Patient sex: M
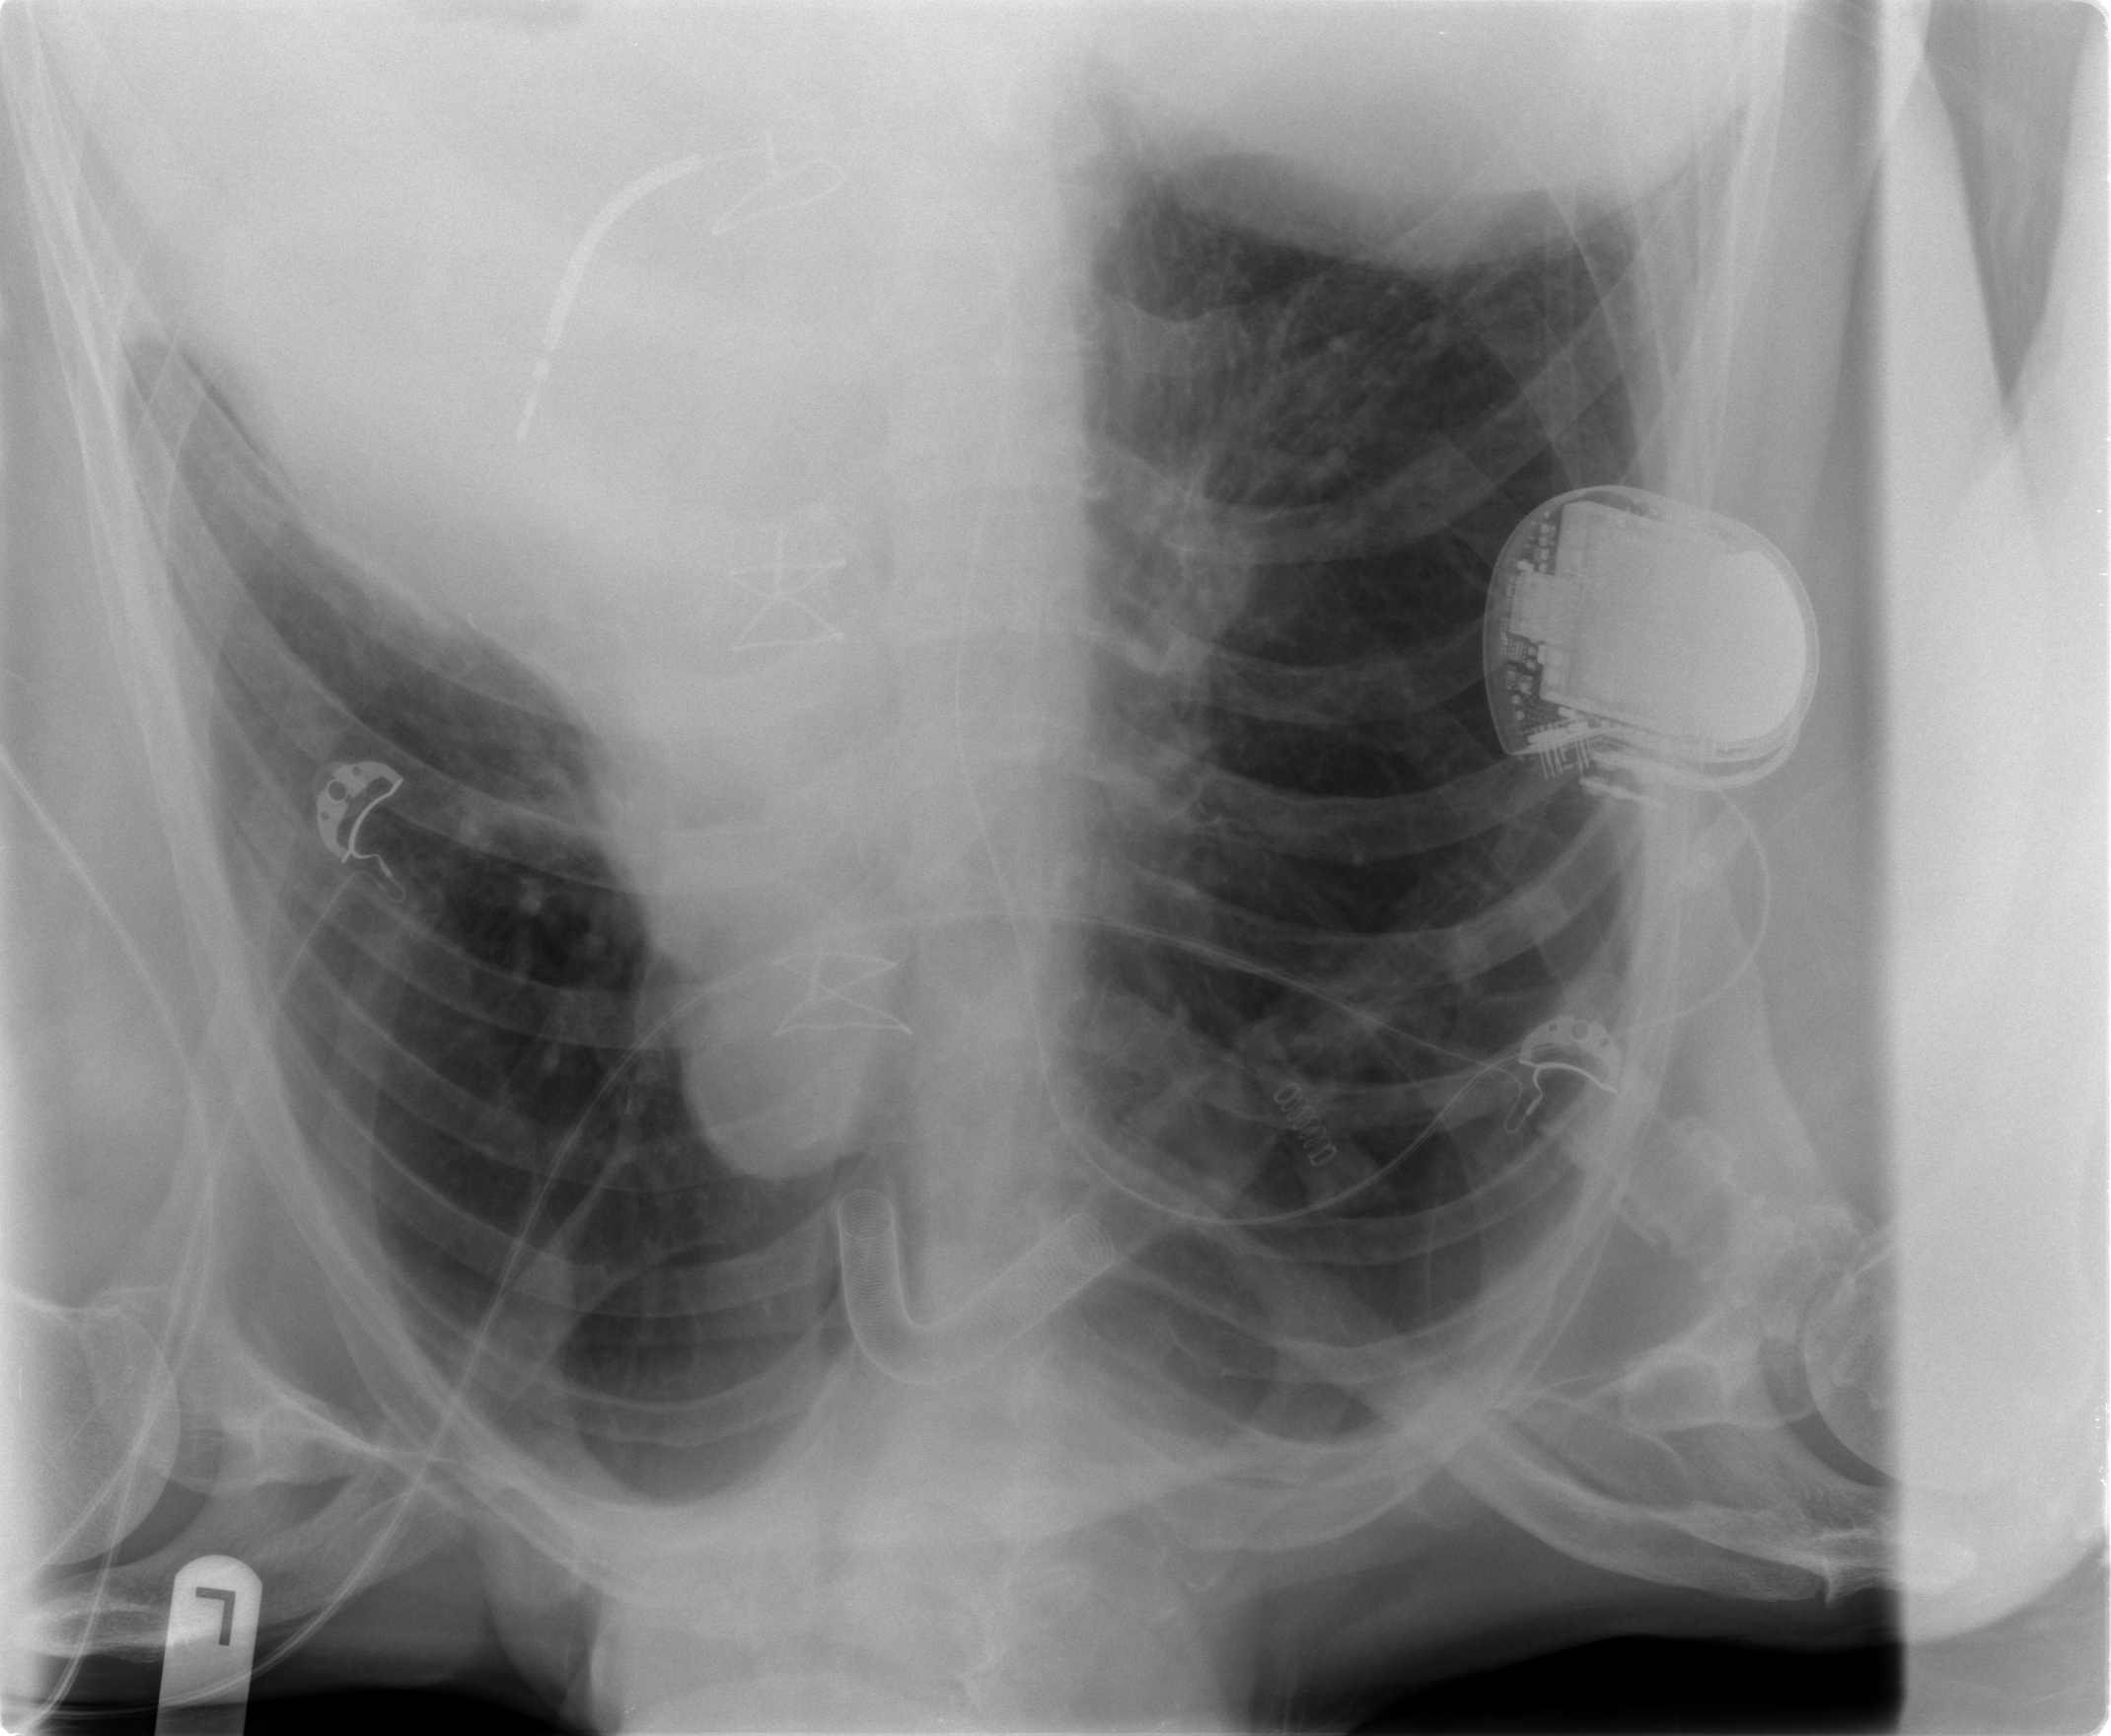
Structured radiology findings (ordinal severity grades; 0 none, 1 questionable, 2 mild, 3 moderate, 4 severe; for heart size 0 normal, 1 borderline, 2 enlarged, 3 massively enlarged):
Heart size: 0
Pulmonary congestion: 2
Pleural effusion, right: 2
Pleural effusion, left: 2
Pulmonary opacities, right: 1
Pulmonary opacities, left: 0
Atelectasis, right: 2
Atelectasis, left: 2